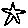
Label: star